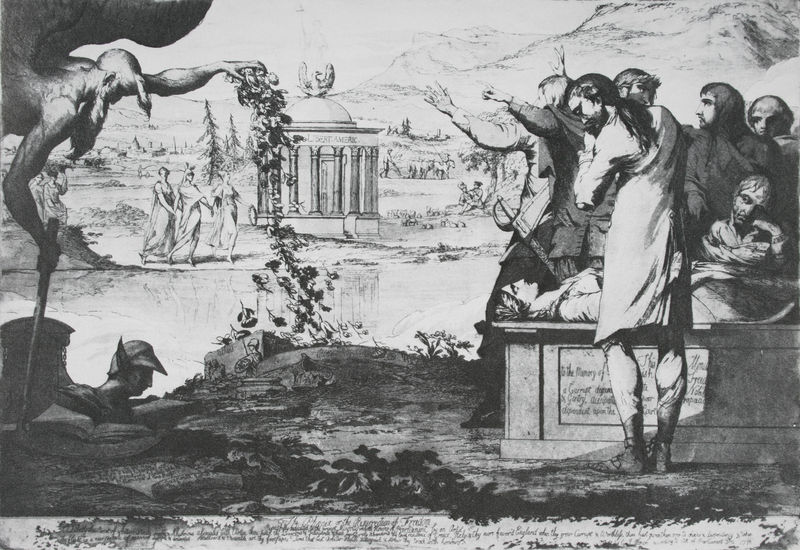
Titel: The Phoenix or the Resurrection of Freedom
Künstler: James Barry
Standort: London
Institution: British Museum
Schlagwörter: adler, baum, berg, blätter, dunkel, felsen, flügel, gruppe, himmel, kopf, mann, schatten, umhang, vogel, wasser, weiß, wolken, aquarell, bäume, fluss, frauen, landschaft, menschen, see, stadt, teich, ufer, blumen, frau, frisur, geste, grau, hell, hintergrund, kleid, licht, männer, profil, schwarz, skizze, szene, säulen, vordergrund, zeichnung, gras, park, wiese, bart, architektur, böse, leiche, sockel, stehen, tod, tot, toter, trauer, vollbart, füllhorn, gesten, gräser, halme, kühe, spiegelung, gewässer, insel, haare, drei, girlande, tanzen, rokoko, rund, engel, ranken, holzschnitt, schrift, furchen, berge, fels, gebirge, grafik, graphik, herde, treiben, figuren, kuppel, tannen, grazien, dichter, inschrift, waden, bauer, gestalt, laviert, tusche, antike, buch, schweben, rückenfigur, weinen, druck, schraffur, stich, lithografie, illustration, schwarzweiß, schwert, text, tote, waffe, friedhof, ruinen, helm, tanne, allegorie, kranz, mythologie, fries, beerdigung, begräbnis, sarg, grab, götter, leid, teufel, zeus, griechisch, sage, fabelwesen, griechenland, venus, tempel, monopteros, pavillon, rundtempel, hermes, zeit, postament, merkur, reigen, reben, beweinung, geflügelt, klassik, hirte, pavillion, lethe, mars, handschrift, lavierung, sense, drei frauen, klagen, dionysos, römisch, grabmal, legende, monument, unterwelt, tempelchen, sensenmann, bare, thumba, kronos, monopterus, orpheus, eurydike, lavur, fliegens, laum, drei grazien, ziechnung, ausschütten, chronos, platon, drei garzien, finter, mussen, sstudie, stücks, verstreuen, nirvana, göttinne, mensches, dockel, präzise, zeustempel